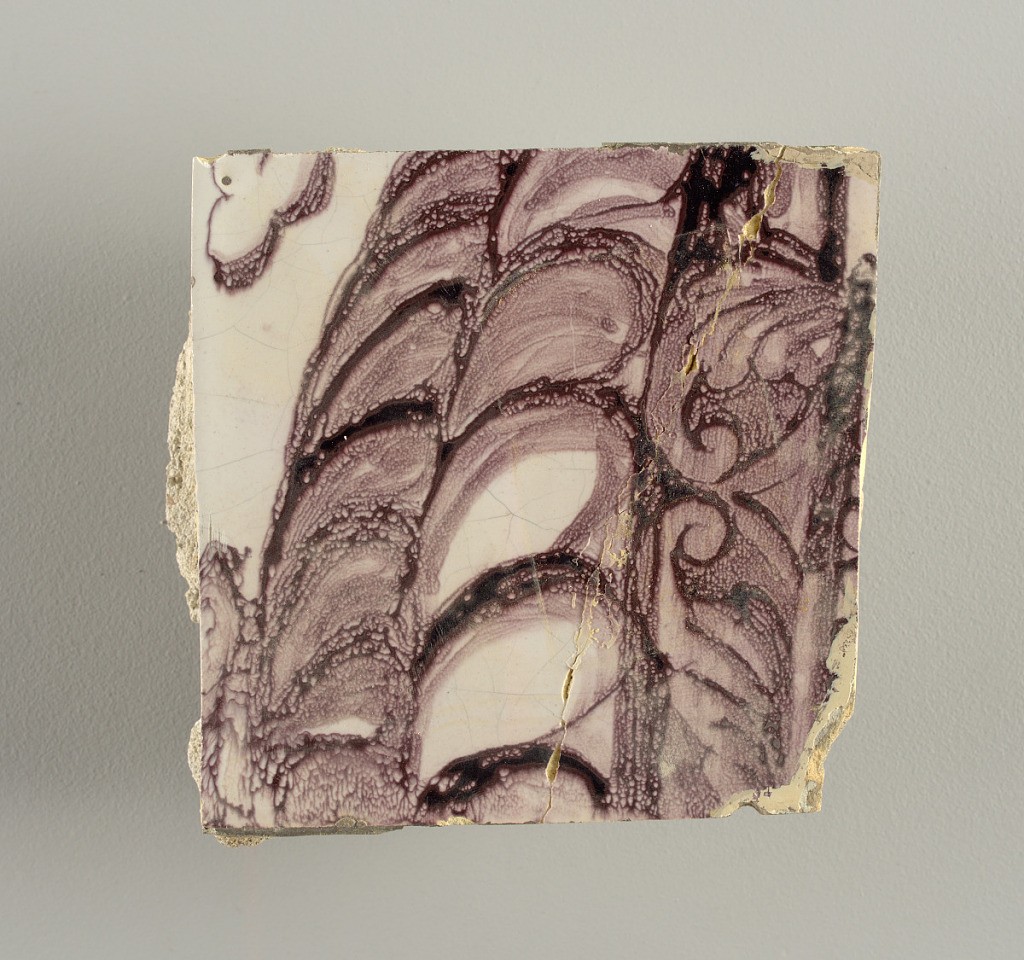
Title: Tile wall facing
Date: ca. 1725
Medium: Tin-glazed earthenware, underglaze
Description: Horizontal rectangle.  Thirty tiles wide and twenty-three tiles high with opening for fireplace eleven tiles wide and ten high.  Foliage arabesques disposed about three vertical axes from which are emphazised by urns at center and right, and at left by the figure of a standing woman carrying an infant on her arm and accompanied by two children.